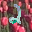
Label: 2